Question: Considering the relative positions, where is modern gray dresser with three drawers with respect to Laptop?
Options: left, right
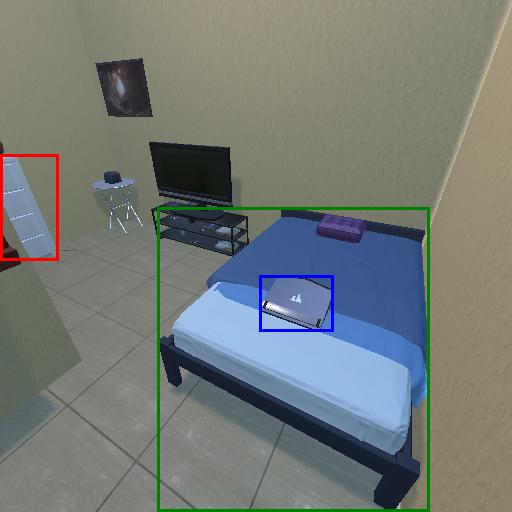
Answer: left